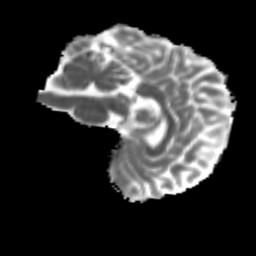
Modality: MD
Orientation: sagittal
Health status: ill
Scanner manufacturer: siemens
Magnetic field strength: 3 T
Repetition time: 6.7 s
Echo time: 0.1 s